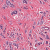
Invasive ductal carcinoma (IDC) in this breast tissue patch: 1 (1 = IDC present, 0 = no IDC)